Question: I have ListFragment in which each row has button which after clicking opens dialogFragment in which user can choose 1 of 10 options (it is a listView of 10 options).
I want to save this choice in SQLite database (it's already done) and reflect choice in the particular list row of ListFragment, immediately after dialogFragment vanishes. How to do that?
I read that article: <URL>.../basics/fr.../communicating.html
but don't know how to implement this idea in my case as in my case it is communication between two Fragments, ommiting Activity.

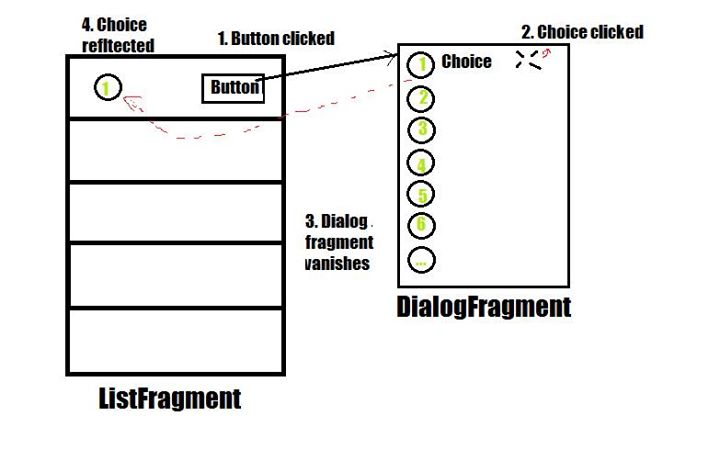
Answer: Assuming you are showing the Dialog from the ListFragment, you want to get a callback when the the user clicks OK. Create an interface in your Dialog that the fragment can implement, then call it when the user clicks on OK.
'''
public class ConfirmDialog extends DialogFragment implements Dialog.OnClickListener {
public interface OnItemSelectedListener {
void onItemSelected(final int itemId);
}
private OnItemSelectedListener mListener;
public ConfirmDialog() {
//Empty constructor
}
@NonNull
@Override
public Dialog onCreateDialog(Bundle savedInstanceState) {
//Do your setup here.
return new AlertDialog.Builder(getActivity())
.setTitle("MyTitle")
.setMessage("Pick one")
.setPositiveButton(R.string.ok, this)
.setNegativeButton(R.string.cancel, this)
.setView(R.layout.my_list_view)
.create();
}
public void setOnItemSelectedListener(final OnItemSelectedListener listener) {
mListener = listener;
}
@Override
public void onClick(DialogInterface dialog, int which) {
if (mListener != null && which == Dialog.BUTTON_POSITIVE) {
mListener.onItemSelected(/*Get the currently selected item from your listview*/0);
}
}
'''
This will pass the information back to your ListFragment, where you can update the SQL and refresh the list to reflect the changes you made.
Once you have updated the database you will need to update the list that the list adapter is looking at, most likely a re-query. Then you will need to call <URL> on the adapter and it should refresh.